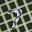
Label: 7